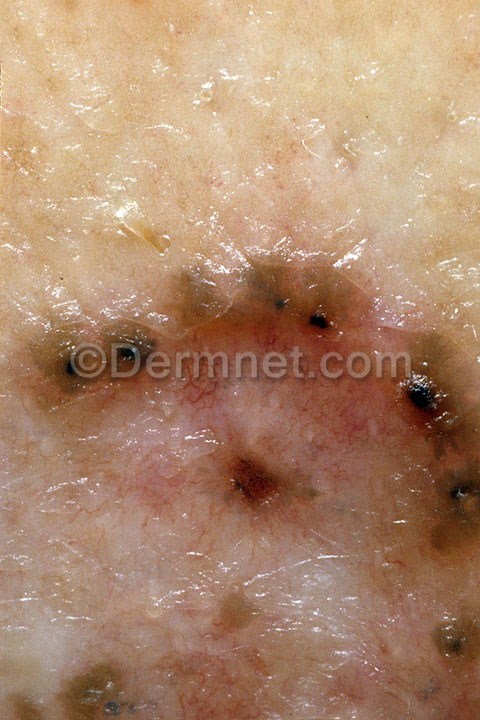
Disease: Actinic Keratosis Basal Cell Carcinoma and other Malignant Lesions